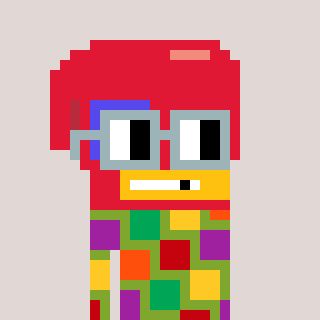
a pixel art character with square dark gray glasses, a boxing glove-shaped head and a slimegreen-colored body on a warm background